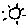
Label: sun